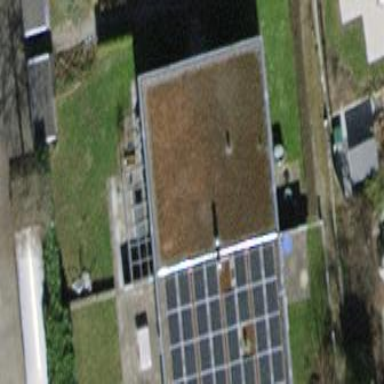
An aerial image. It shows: Semi-detached house with flat roof.